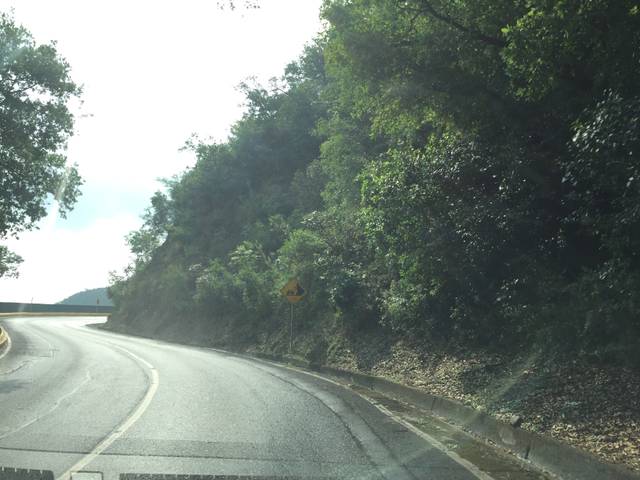
Region: Mexico
Coordinates: 25.622, -100.361